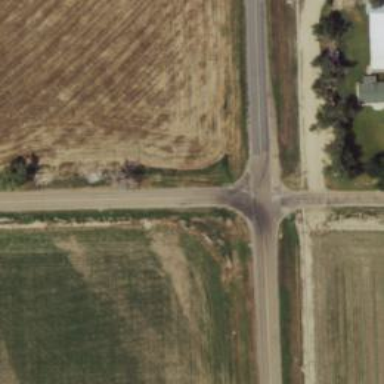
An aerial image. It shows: Road with stop sign in the backward direction.